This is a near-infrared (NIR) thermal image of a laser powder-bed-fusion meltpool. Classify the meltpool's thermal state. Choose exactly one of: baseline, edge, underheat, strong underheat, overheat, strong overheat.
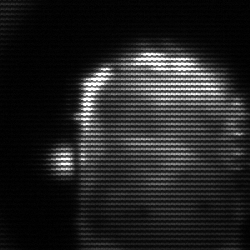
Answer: baseline